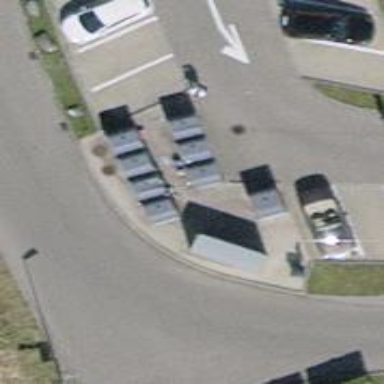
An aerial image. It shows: Recycling container at amenity designated for recycling.